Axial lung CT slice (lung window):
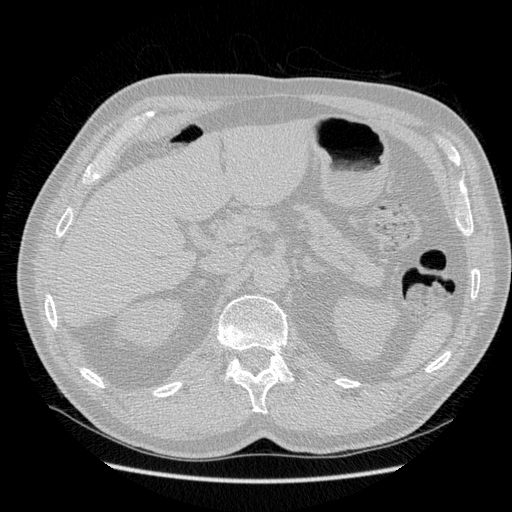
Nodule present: no